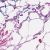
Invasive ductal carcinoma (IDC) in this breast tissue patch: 0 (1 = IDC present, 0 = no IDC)